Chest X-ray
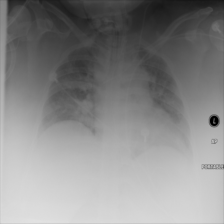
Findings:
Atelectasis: negative
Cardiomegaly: negative
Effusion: negative
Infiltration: negative
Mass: negative
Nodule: negative
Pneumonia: negative
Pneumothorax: negative
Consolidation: negative
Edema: positive
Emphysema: negative
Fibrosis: negative
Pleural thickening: negative
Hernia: negative